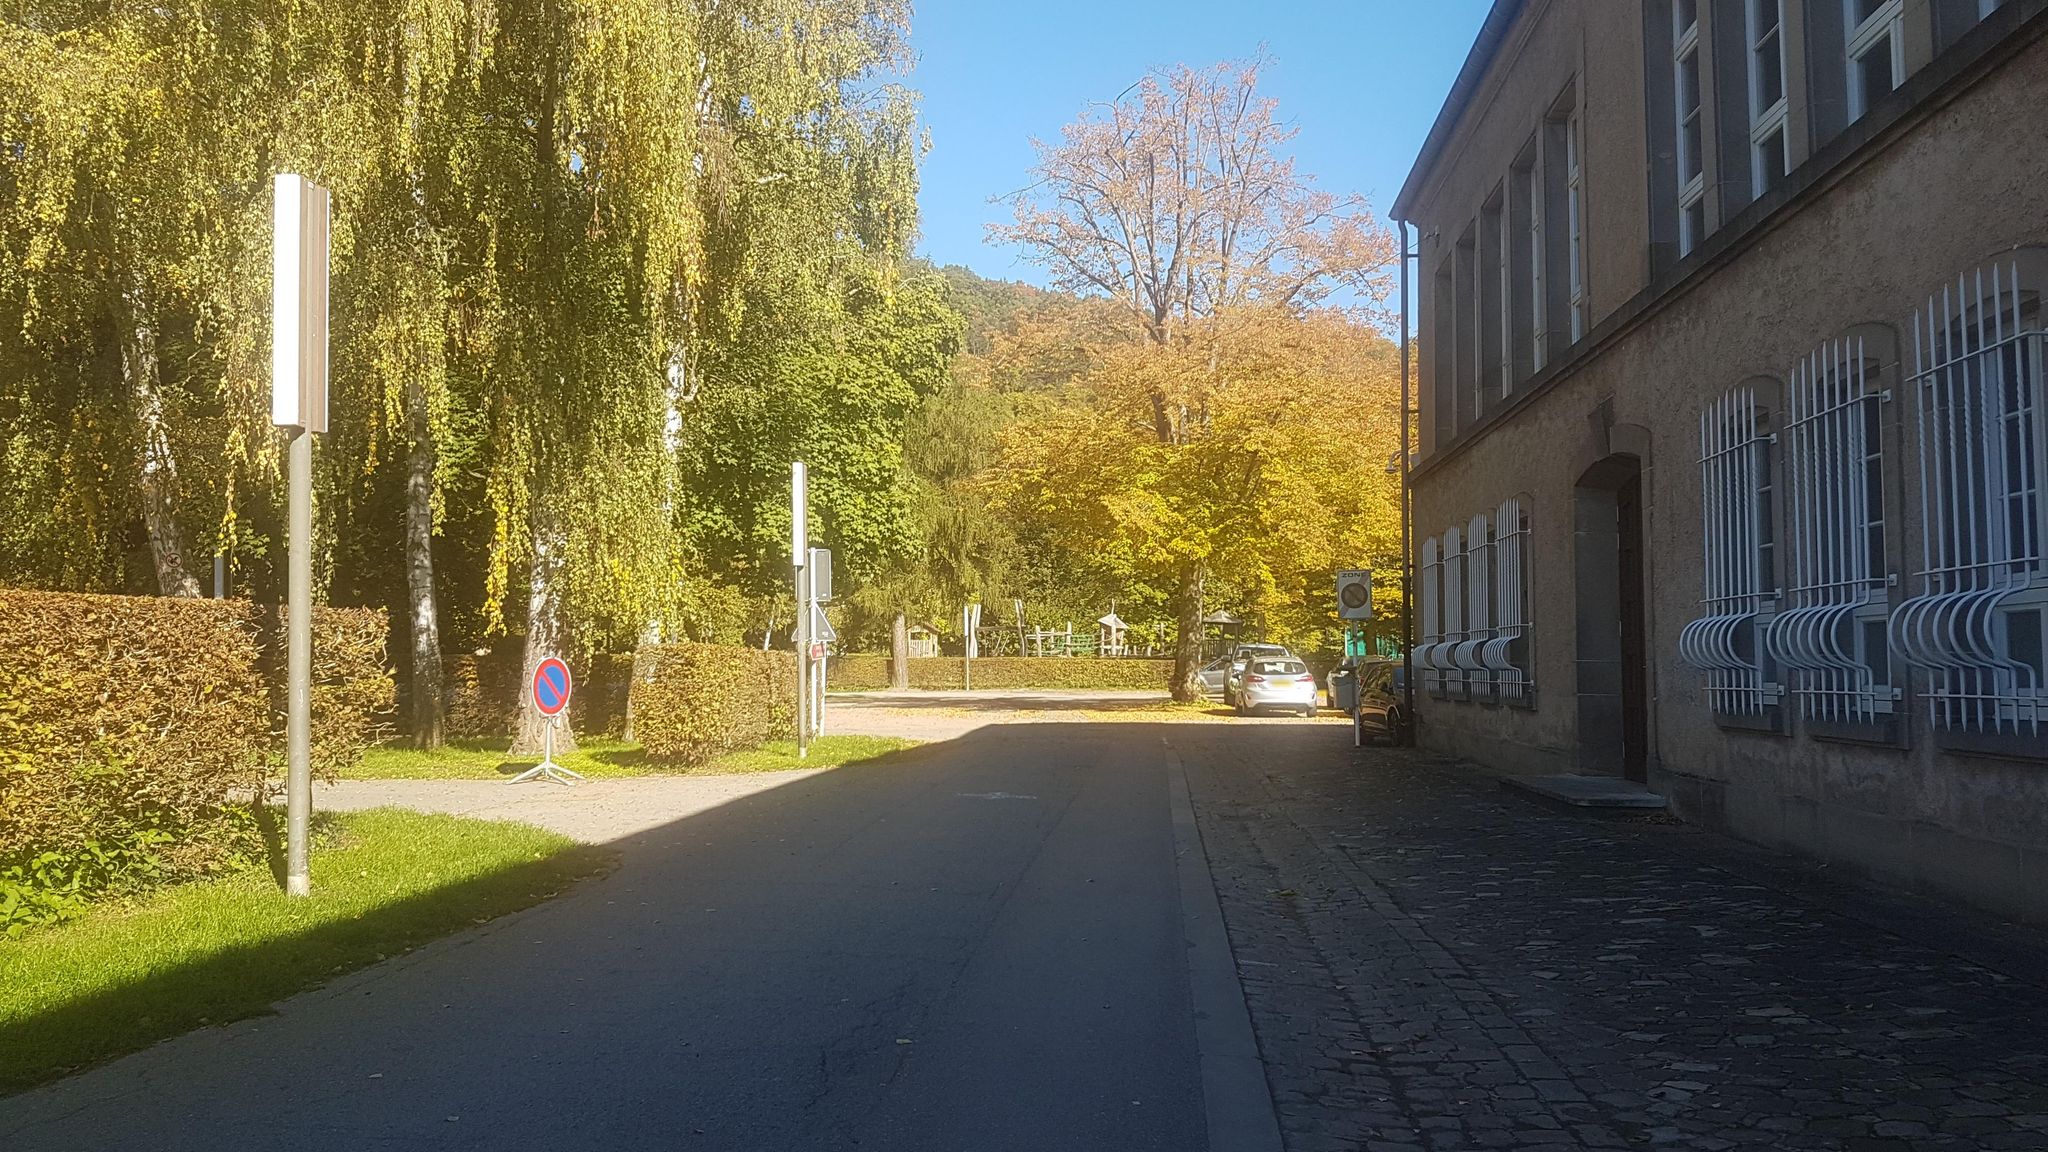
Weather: clear
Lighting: day
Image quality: good
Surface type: walking surface
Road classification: service, living_street
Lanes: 2
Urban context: semi-dense urban cluster
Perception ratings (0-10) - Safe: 7.83, Lively: 8, Beautiful: 8.4, Boring: 7.83, Depressing: 2.6, Wealthy: 8.65